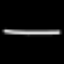
Label: line